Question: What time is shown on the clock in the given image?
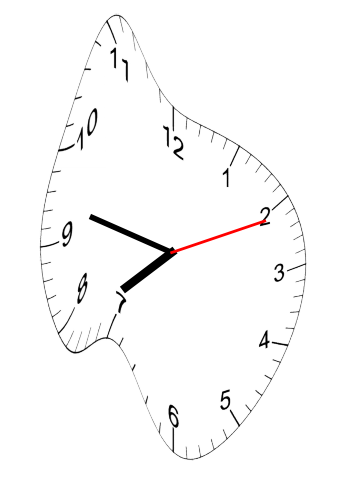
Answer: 07:47:11